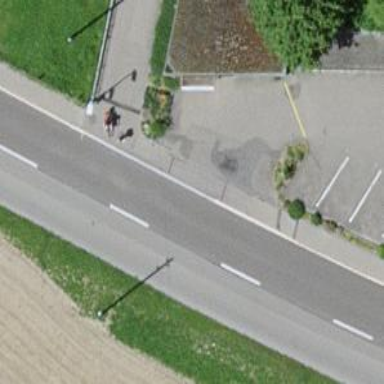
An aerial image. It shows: Secondary road with asphalt surface and sidewalk on the left.